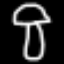
Label: mushroom